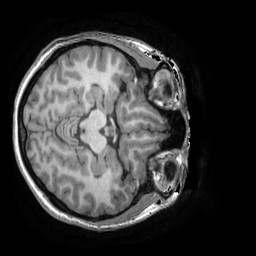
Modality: T1w
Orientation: axial
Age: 26
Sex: female
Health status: healthy
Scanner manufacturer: ge